Group 1:
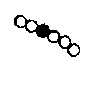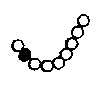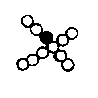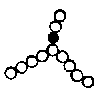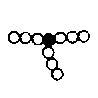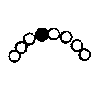
Group 2:
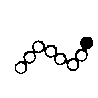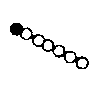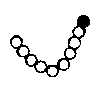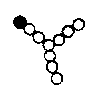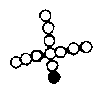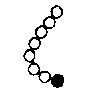
Rule separating the two groups: Solid dark circle not at end vs. solid dark circle at end.
Concepts: between, collinear, color, filled, line_or_curve_endpoint, outlined_filled, separation_of_joined_objects, texture
Author: Mikhail M. Bongard
Reference: M. M. Bongard, Pattern Recognition, Spartan Books, 1970, p. 245.